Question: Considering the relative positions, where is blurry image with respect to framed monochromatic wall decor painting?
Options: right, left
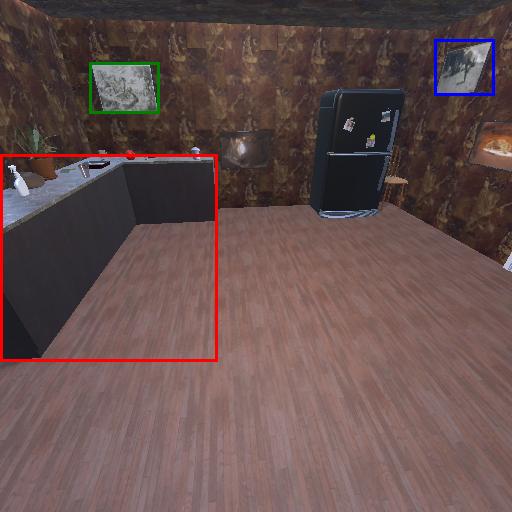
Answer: right